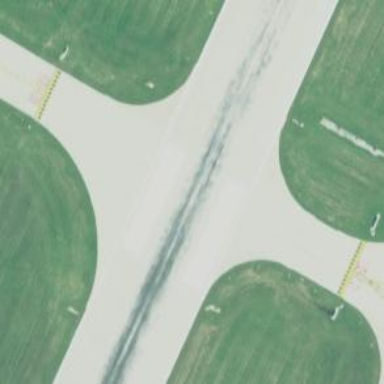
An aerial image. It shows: Image of taxiway at airport.